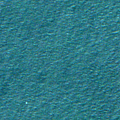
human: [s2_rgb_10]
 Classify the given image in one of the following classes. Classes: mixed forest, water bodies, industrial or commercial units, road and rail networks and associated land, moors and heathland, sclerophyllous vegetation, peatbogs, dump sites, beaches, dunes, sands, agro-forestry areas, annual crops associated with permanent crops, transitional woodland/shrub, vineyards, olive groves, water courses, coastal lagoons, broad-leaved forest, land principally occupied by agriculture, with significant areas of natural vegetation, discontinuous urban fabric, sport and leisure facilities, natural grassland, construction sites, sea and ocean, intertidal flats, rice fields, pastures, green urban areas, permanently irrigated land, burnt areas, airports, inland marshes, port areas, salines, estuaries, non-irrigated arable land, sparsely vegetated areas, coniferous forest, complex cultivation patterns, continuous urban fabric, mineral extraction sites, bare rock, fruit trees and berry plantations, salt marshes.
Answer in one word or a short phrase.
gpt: sea and ocean